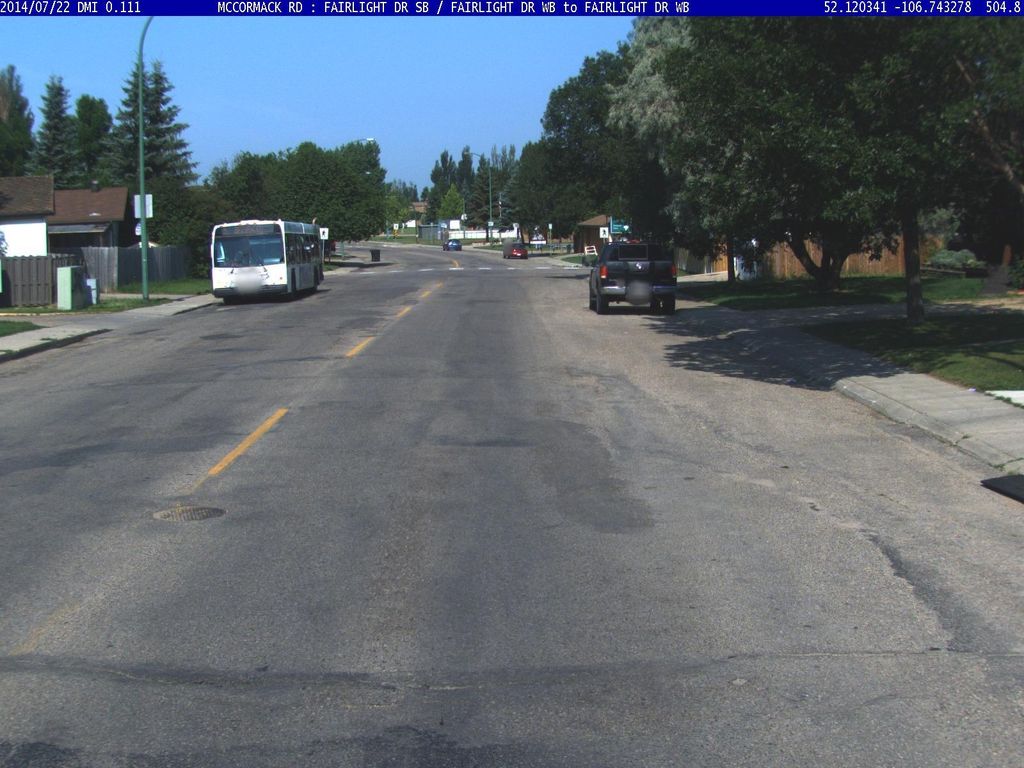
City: saskatoon